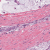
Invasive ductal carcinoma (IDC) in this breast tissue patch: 1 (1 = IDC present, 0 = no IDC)